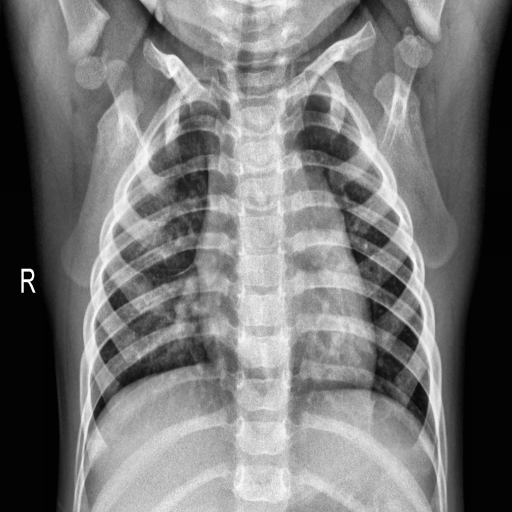
Finding: NORMAL